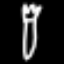
Label: fork